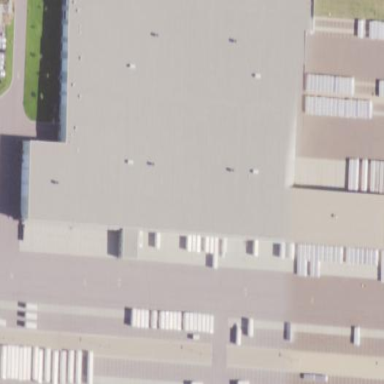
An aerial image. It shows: Warehouse that serves as post depot.